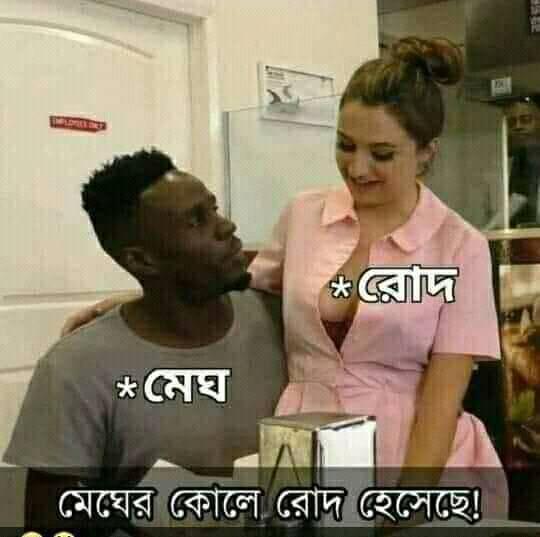
Caption: *রোদ   *মেঘ     মেঘের কোলে রোদ হেসেছে !
Label: hate